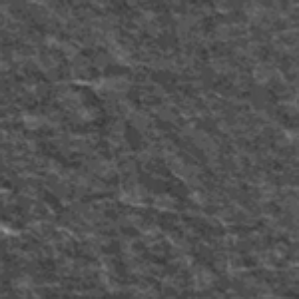
Label: frost